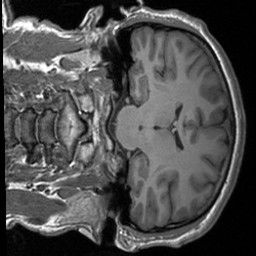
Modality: T1w
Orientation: coronal
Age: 20
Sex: male
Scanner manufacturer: siemens
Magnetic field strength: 3 T
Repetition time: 1.9 s
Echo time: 0.00226 s